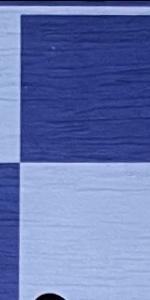
Label: Empty